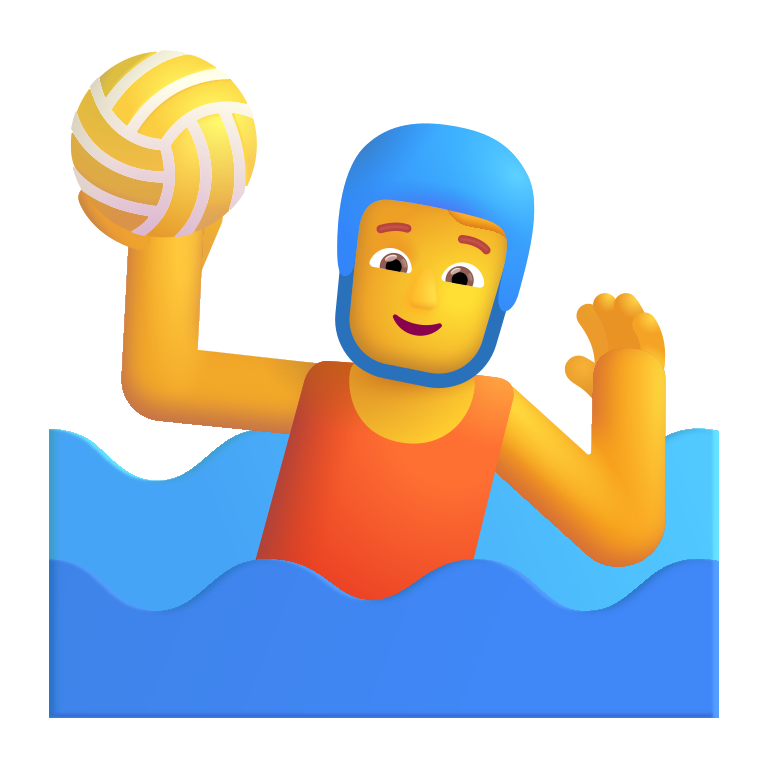
person playing water polo color default